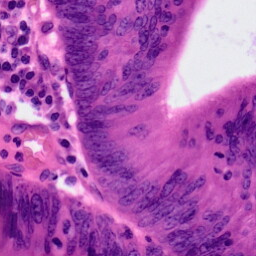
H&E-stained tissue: Colon